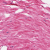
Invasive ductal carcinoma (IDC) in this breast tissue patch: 0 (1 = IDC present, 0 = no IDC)